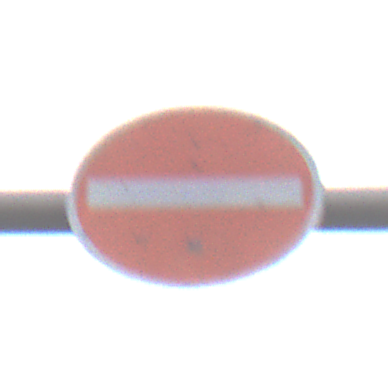
Verkehrszeichen: VerbotDerEinfahrt
Umgebung: Outdoor, Suburban
Tageszeit: Midday
Wetter: Overcast
Licht: Natural
Jahreszeit: NotSpecified
Kontrast: LowContrast